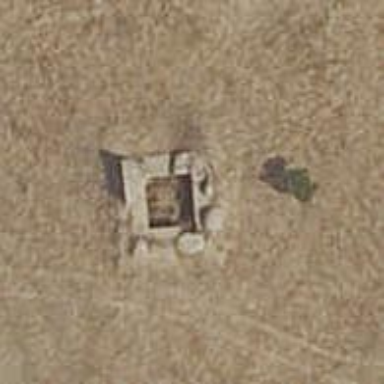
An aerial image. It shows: Military bunker.